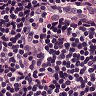
Metastatic tissue present: yes